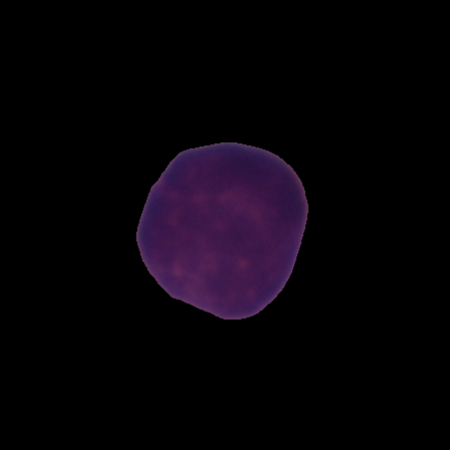
Label: healthy